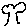
Label: tree